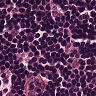
Metastatic tissue present: no